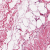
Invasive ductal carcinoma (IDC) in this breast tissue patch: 0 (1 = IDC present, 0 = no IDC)